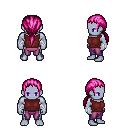
a pixel art fantasy rpg character, male body template, dark elf, purple skin, maroon sleeveless shirt, magenta pants, pink ponytail hairstyle, white cloth bandages, four views (front, back, left, right), 2x2 character sprite sheet, small pixel art, hard edges, no anti-aliasing